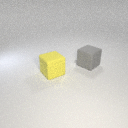
large yellow rubber cube in front of large gray rubber cube